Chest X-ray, AP view. Patient: 10 years old, sex M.
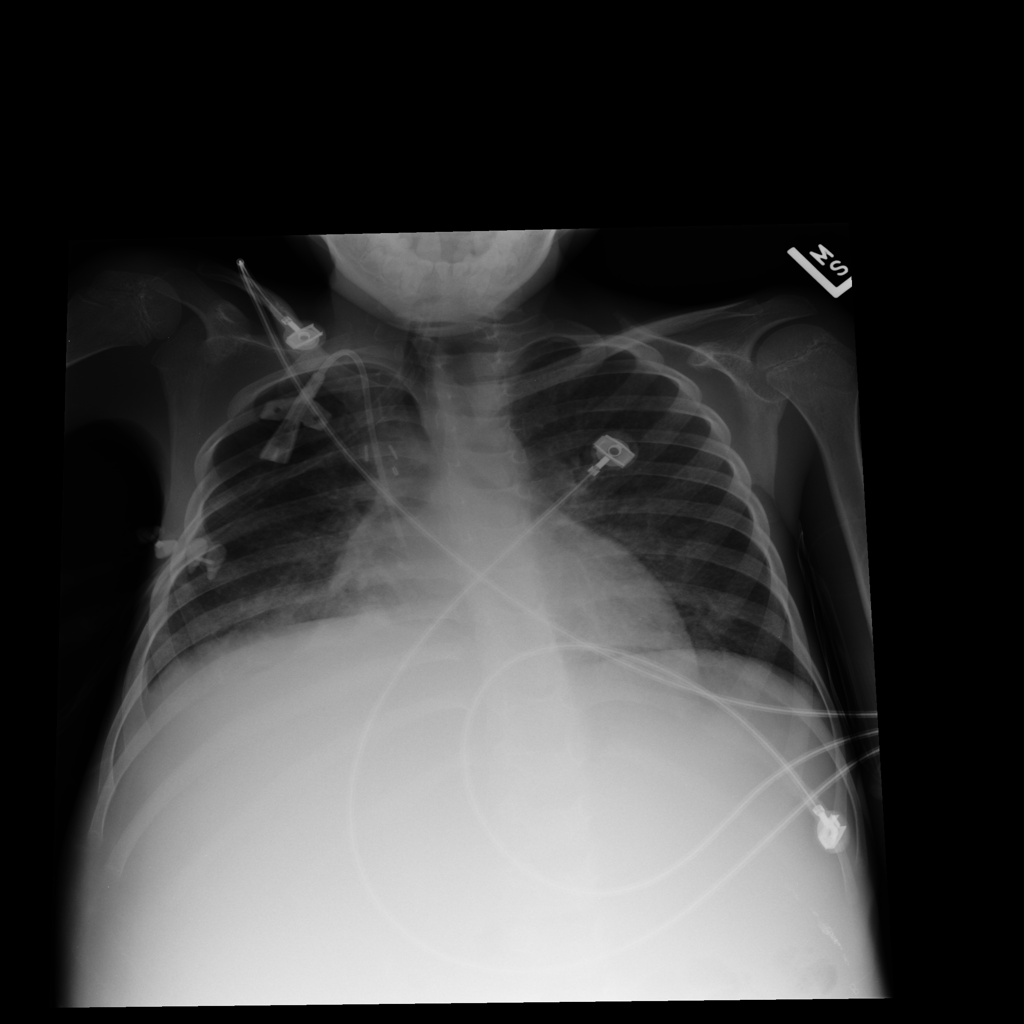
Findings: Infiltration